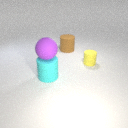
large cyan rubber cylinder to the left of small yellow rubber cylinder